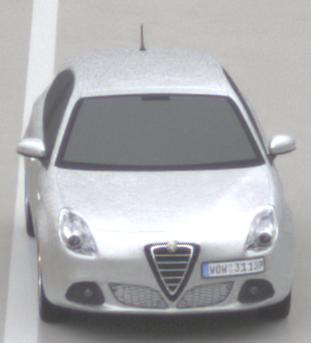
Make: Alfa Romeo
Model: Giulietta 1.4 TB 16V
Detailed model: Giulietta (940)
Model produced from: 2010/05
Model produced until: 2013/03
Doors: 5
Color: white
Road condition: wet road
Daytime: midday
Contrast: low contrast